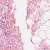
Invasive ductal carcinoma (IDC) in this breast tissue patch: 0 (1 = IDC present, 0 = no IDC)